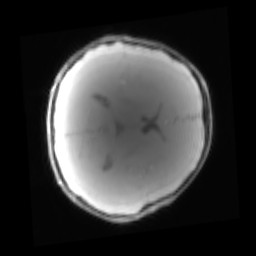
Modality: PDw
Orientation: axial
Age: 8
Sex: male
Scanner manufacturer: siemens
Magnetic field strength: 3 T
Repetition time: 0.25 s
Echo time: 0.00103 s